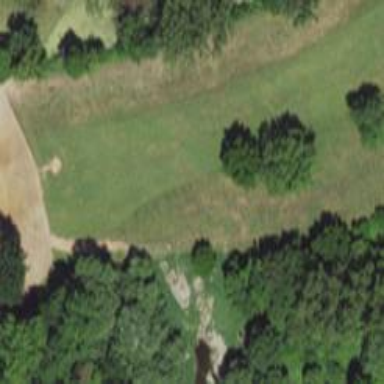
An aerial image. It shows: View of golf hole.